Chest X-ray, PA view. Patient: 35 years old, sex F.
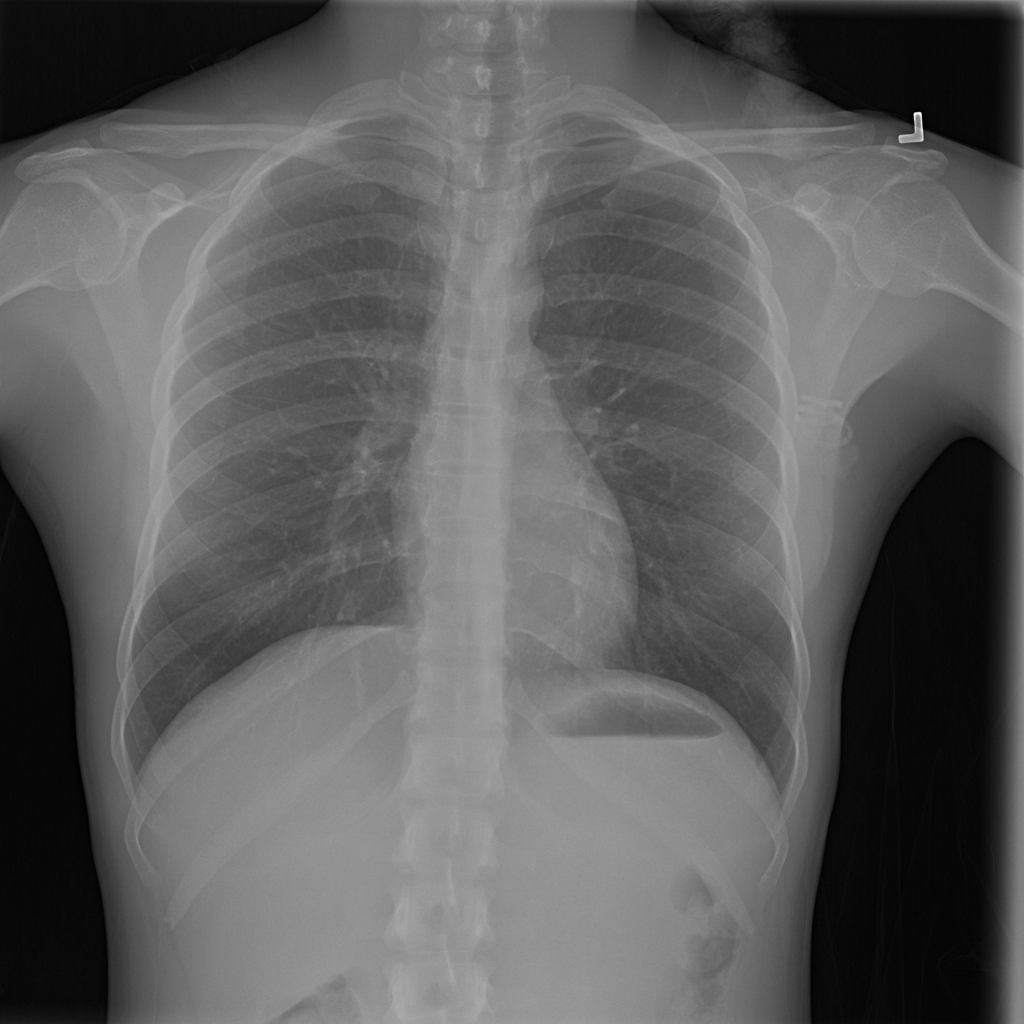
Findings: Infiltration